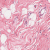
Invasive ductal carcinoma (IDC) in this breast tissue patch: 0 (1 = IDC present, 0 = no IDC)